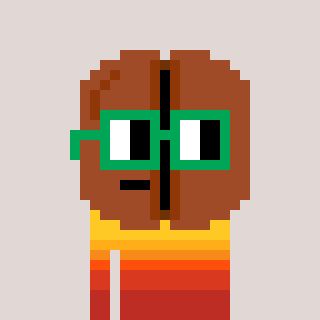
a pixel art character with square green glasses, a coffeebean-shaped head and a bege-colored body on a warm background